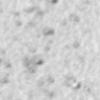
Label: no_change